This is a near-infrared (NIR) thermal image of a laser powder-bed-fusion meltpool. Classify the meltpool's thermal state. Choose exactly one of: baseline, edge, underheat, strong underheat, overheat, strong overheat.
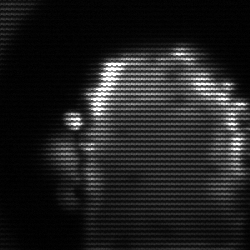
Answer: baseline